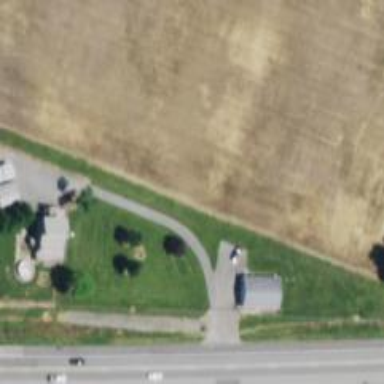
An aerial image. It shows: Driveway.